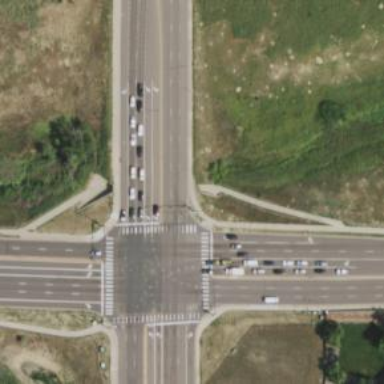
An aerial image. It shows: Primary highway.